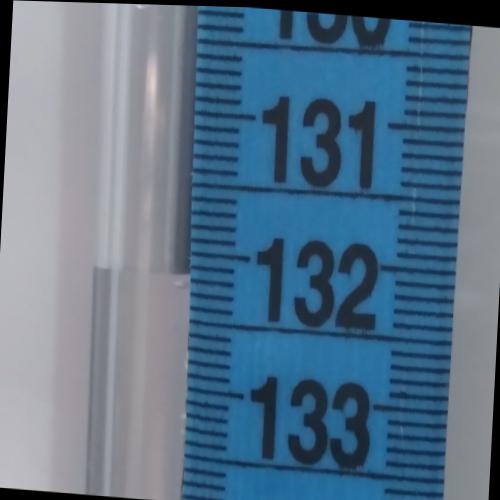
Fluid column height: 132.2 cm